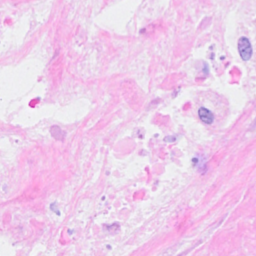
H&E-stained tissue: Breast